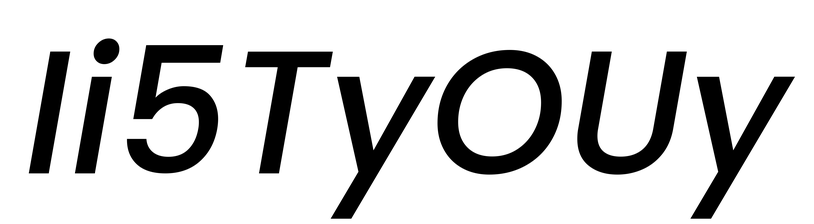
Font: Poppins-MediumItalic